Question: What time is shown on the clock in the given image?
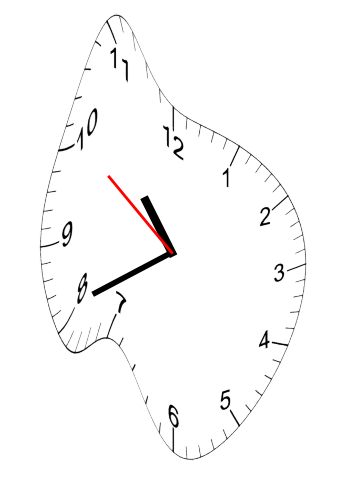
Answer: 10:40:51